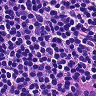
Metastatic tissue present: no